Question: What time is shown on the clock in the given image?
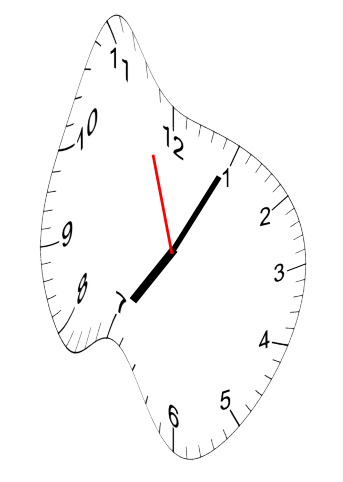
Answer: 07:04:57